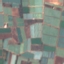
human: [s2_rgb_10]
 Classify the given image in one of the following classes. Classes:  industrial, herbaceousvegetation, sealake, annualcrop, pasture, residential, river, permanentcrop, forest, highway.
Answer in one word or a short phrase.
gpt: PermanentCrop